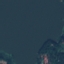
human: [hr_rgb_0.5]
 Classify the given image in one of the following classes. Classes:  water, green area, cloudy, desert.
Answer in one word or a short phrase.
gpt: water